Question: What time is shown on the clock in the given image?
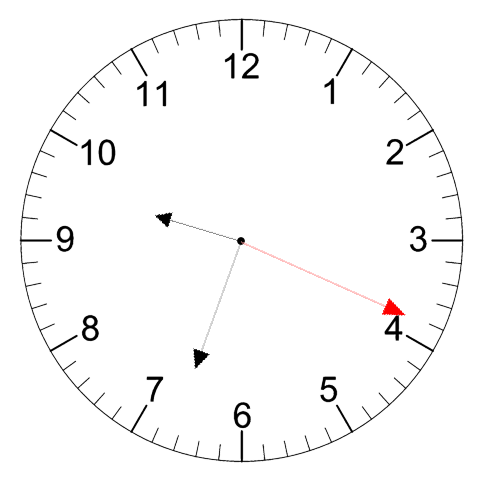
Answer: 09:33:19